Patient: sex F, age 65
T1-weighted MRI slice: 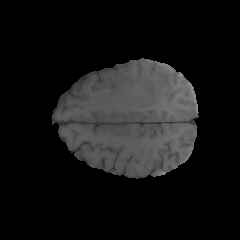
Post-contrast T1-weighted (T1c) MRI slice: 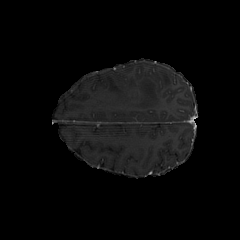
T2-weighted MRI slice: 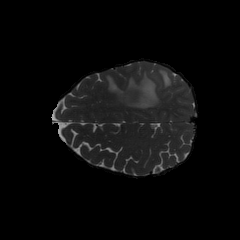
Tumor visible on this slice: yes
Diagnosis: Glioblastoma, IDH-wildtype
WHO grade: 4